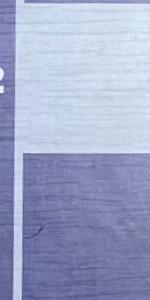
Label: Empty